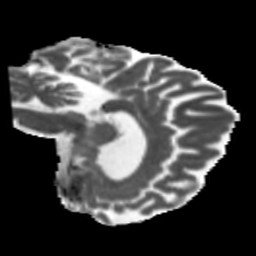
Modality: MD
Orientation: sagittal
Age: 68
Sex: female
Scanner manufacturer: siemens
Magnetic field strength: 3 T
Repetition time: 5.47 s
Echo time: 0.0854 s